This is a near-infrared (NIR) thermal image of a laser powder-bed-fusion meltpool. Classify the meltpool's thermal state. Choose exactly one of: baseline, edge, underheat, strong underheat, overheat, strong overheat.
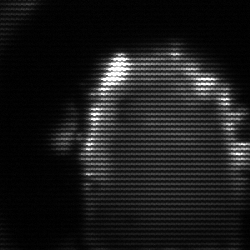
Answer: baseline